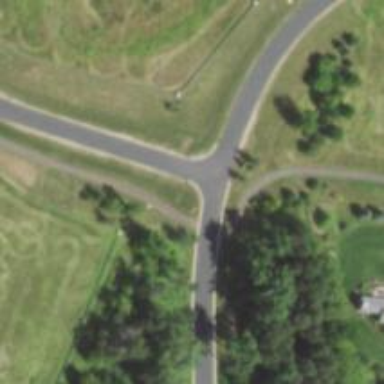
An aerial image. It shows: Crossing on asphalt cycleway.